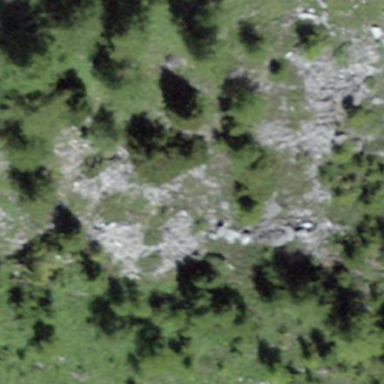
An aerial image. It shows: Evergreen forest with needle-leaved trees.